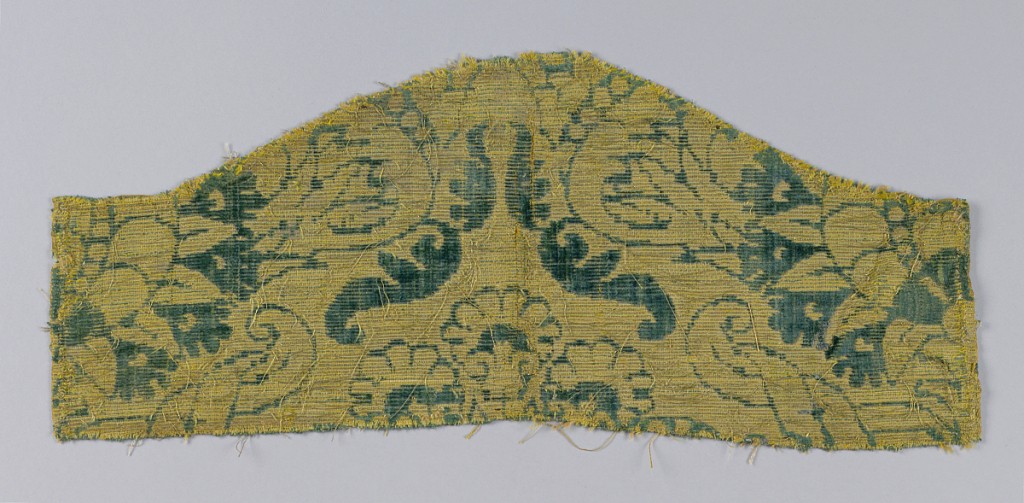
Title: Fragment
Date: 15th century
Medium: silk, metallic Technique: supplementary warp loops in plain weave foundation (velvet) with supplementary weft.
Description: Incomplete pomegranate motifs at left and right in green velvet with metallic.